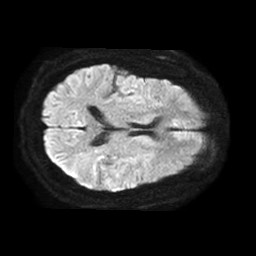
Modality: TRACE
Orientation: axial
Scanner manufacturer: philips
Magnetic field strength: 1.5 T
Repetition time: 3.484 s
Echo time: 0.07039 s